Question: Here is my login activity class where i want to do login after login it show the map but when i run the app it show unfortunately stopped login
loginActivity.java
'''
package com.ivb.login;
import android.app.Activity;
import android.content.Intent;
import android.os.Bundle;
import android.view.View;
import android.view.View.OnClickListener;
import android.view.Window;
import android.widget.Button;
import android.widget.EditText;
import android.widget.TextView;
import android.widget.Toast;
public class LoginActivity extends Activity{
EditText edtemail,edtPassword;
Button btnLogin;
String strUsername,strPassword;
@Override
public void onCreate(Bundle savedInstanceState) {
super.onCreate(savedInstanceState);
requestWindowFeature(Window.FEATURE_NO_TITLE);
setContentView(R.layout.login);
edtemail = (EditText)this.findViewById(R.id.edt_email);
edtPassword = (EditText)this.findViewById(R.id.edt_passwrd);
btnLogin = (Button)this.findViewById(R.id.btnLogin);
btnLogin.setOnClickListener(new OnClickListener() {
@Override
public void onClick(View v) {
// TODO Auto-generated method stub
strUsername = edtemail.getText().toString().trim();
strPassword = edtPassword.getText().toString().trim();
if(strUsername.equals("needin@gmail.com") && strPassword.equals("needin123"))
startActivity(new Intent(LoginActivity.this,LoginSuccess.class).putExtra("usr",(CharSequence)strUsername));
else
Toast.makeText(LoginActivity.this,"Invalid UserName or Password", Toast.LENGTH_LONG).show();
}
});
TextView registerScreen = (TextView) findViewById(R.id.link_to_register);
// Listening to register new account link
registerScreen.setOnClickListener(new View.OnClickListener() {
public void onClick(View v) {
// Switching to Register screen
Intent i = new Intent(getApplicationContext(), RegisterActivity.class);
startActivity(i);
}
});
}
}
'''
loginsuccess.java
'''
package com.ivb.login;
import javax.security.auth.PrivateCredentialPermission;
import com.google.android.gms.maps.GoogleMap;
import com.google.android.gms.maps.MapFragment;
import android.app.Activity;
import android.content.Intent;
import android.os.Bundle;
import android.view.Window;
import android.widget.TextView;
import android.widget.Toast;
public class LoginSuccess extends Activity {
private GoogleMap googleMap;
@Override
public void onCreate(Bundle savedInstanceState) {
super.onCreate(savedInstanceState);
requestWindowFeature(Window.FEATURE_NO_TITLE);
setContentView(R.layout.second);
try {
// Loading map
initilizeMap();
} catch (Exception e) {
e.printStackTrace();
}
Intent in = getIntent();
if (in.getCharSequenceExtra("usr") != null) {
final TextView setmsg = (TextView)findViewById(R.id.showmsg);
setmsg.setText("Welcome
"+in.getCharSequenceExtra("usr"));
}
}
private void initilizeMap() {
if (googleMap == null) {
googleMap =((MapFragment) getFragmentManager().findFragmentById(R.id.map)).getMap();
// check if map is created successfully or not
if (googleMap == null) {
Toast.makeText(getApplicationContext(),
"Sorry! unable to create maps", Toast.LENGTH_SHORT)
.show();
}
}
}
@Override
protected void onResume() {
super.onResume();
initilizeMap();
}
}
'''

manifest.xml
'''
<?xml version="1.0" encoding="utf-8"?>
<manifest xmlns:android="http://schemas.android.com/apk/res/android"
package="com.ivb.login"
android:versionCode="1"
android:versionName="1.0" >
<permission
android:name="com.ivb.login.permission.MAPS_RECEIVE"
android:protectionLevel="signature"></permission>
<uses-permission android:name="com.ivb.login.permission.MAPS_RECEIVE"/>
<uses-sdk
android:minSdkVersion="8"
android:targetSdkVersion="18" />
<uses-permission android:name="android.permission.ACCESS_NETWORK_STATE"/>
<uses-permission android:name="android.permission.INTERNET"/>
<uses-permission android:name="com.google.android.providers.gsf.permission.READ_GSERVICES"/>
<uses-permission android:name="android.permission.WRITE_EXTERNAL_STORAGE" />
<uses-permission android:name="android.permission.ACCESS_COARSE_LOCATION"/>
<uses-permission android:name="android.permission.ACCESS_FINE_LOCATION"/>
<uses-feature
android:glEsVersion="0x00020000"
android:required="true"/>
<application
android:allowBackup="true"
android:icon="@drawable/ic_launcher"
android:label="@string/app_name"
android:theme="@style/AppTheme" >
<activity
android:name="com.ivb.login.LoginActivity"
android:label="@string/app_name"
android:screenOrientation="sensor">
<intent-filter>
<action android:name="android.intent.action.MAIN" />
<category android:name="android.intent.category.LAUNCHER" />
</intent-filter>
</activity>
<activity android:name="com.ivb.login.RegisterActivity"
android:label="Register New Account"></activity>
<activity android:name="com.ivb.login.LoginSuccess"></activity>
<meta-data
android:name="com.google.android.maps.v2.API_KEY"
android:value="AIzaSyC-2jAJ7MEkho_gJv7KLeb-tHrU2zHDUQU" />
<uses-library android:name="com.google.android.maps"/>
</application>
</manifest>
'''
second.xml
'''
<RelativeLayout xmlns:android="http://schemas.android.com/apk/res/android"
xmlns:tools="http://schemas.android.com/tools"
android:layout_width="match_parent"
android:layout_height="match_parent"
android:paddingBottom="@dimen/activity_vertical_margin"
android:paddingLeft="@dimen/activity_horizontal_margin"
android:paddingRight="@dimen/activity_horizontal_margin"
android:paddingTop="@dimen/activity_vertical_margin"
tools:context=".LoginSuccess" >
<LinearLayout android:id="@+id/header"
android:layout_width="fill_parent"
android:layout_height="wrap_content"
android:background="@layout/header_gradient"
android:paddingTop="5dip"
android:paddingBottom="5dip" >
<ImageView android:src="@drawable/logo"
android:layout_width="wrap_content"
android:layout_height="wrap_content"
android:layout_marginLeft="10dip"/>
</LinearLayout>
<TextView
android:id="@+id/showmsg"
android:layout_width="wrap_content"
android:layout_height="wrap_content"
android:layout_gravity="center"
android:gravity="center"
android:text="Welcome"
android:textSize="20dip" >
<fragment
android:id="@+id/map"
android:name="com.google.android.gms.maps.MapFragment"
android:layout_width="match_parent"
android:layout_height="match_parent" />
</TextView>
</RelativeLayout>
'''
login.xml
'''
<?xml version="1.0" encoding="utf-8"?>
<ScrollView xmlns:android="http://schemas.android.com/apk/res/android"
android:layout_width="match_parent"
android:layout_height="match_parent"
android:fillViewport="true"
android:orientation="vertical" >
<RelativeLayout
android:layout_width="fill_parent"
android:layout_height="wrap_content"
android:background="#ffffff" >
<LinearLayout
android:id="@+id/header"
android:layout_width="fill_parent"
android:layout_height="wrap_content"
android:background="@layout/header_gradient" >
</LinearLayout>
<LinearLayout
android:layout_width="match_parent"
android:layout_height="wrap_content"
android:layout_below="@id/header"
android:orientation="vertical"
android:padding="10dip" >
<ImageView
android:layout_width="match_parent"
android:layout_height="wrap_content"
android:layout_marginLeft="10dip"
android:src="@drawable/logo1" />
<TextView
android:layout_width="fill_parent"
android:layout_height="wrap_content"
android:text="Email"
android:textColor="#372c24" />
<EditText
android:id="@+id/edt_email"
android:layout_width="209dp"
android:layout_height="wrap_content"
android:layout_gravity="center"
android:layout_marginBottom="20dip"
android:layout_marginTop="5dip"
android:ems="10"
android:hint="Enter Email Address"
android:inputType="textEmailAddress"
android:singleLine="true"
android:typeface="normal" >
<requestFocus />
</EditText>
<TextView
android:layout_width="fill_parent"
android:layout_height="wrap_content"
android:text="Password"
android:textColor="#372c24" />
<EditText
android:id="@+id/edt_passwrd"
android:layout_width="wrap_content"
android:layout_height="wrap_content"
android:layout_gravity="center"
android:layout_marginTop="5dip"
android:ems="10"
android:hint="Enter password"
android:inputType="textPassword"
android:password="true"
android:singleLine="true"
android:typeface="normal" />
<Button
android:id="@+id/btnLogin"
android:layout_width="133dp"
android:layout_height="32dp"
android:layout_gravity="center"
android:layout_marginTop="10dip"
android:background="#acd28a"
android:clickable="true"
android:gravity="center"
android:paddingLeft="15dip"
android:text="Login" />
<TextView
android:id="@+id/link_to_register"
android:layout_width="fill_parent"
android:layout_height="wrap_content"
android:layout_marginBottom="40dip"
android:layout_marginTop="40dip"
android:gravity="center"
android:text="Need an account?sign up"
android:textColor="#0b84aa"
android:textSize="20dip" />
</LinearLayout>
</RelativeLayout>
</ScrollView>
'''
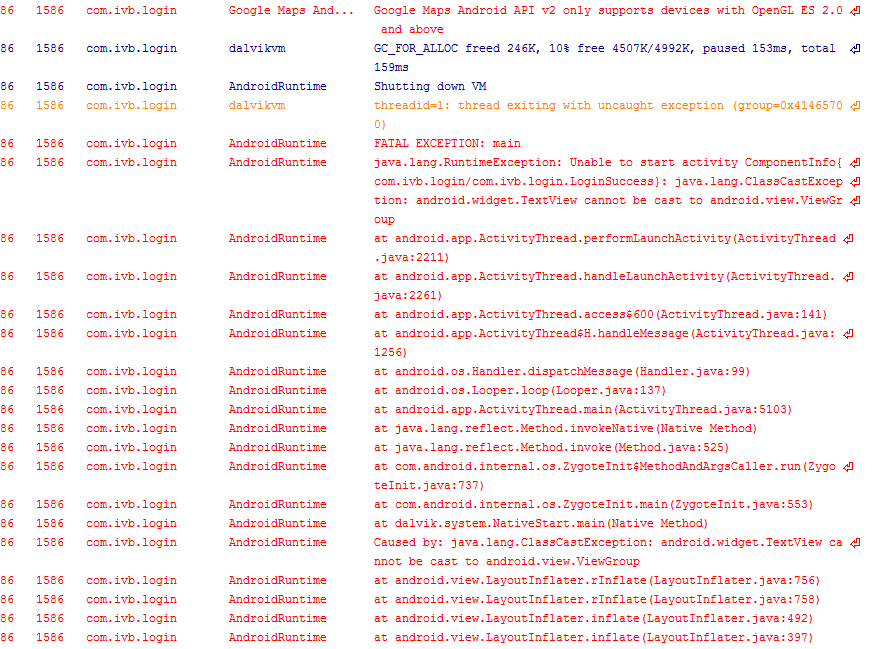
Answer: Change from
'''
<TextView
android:id="@+id/showmsg"
android:layout_width="wrap_content"
android:layout_height="wrap_content"
android:layout_gravity="center"
android:gravity="center"
android:text="Welcome"
android:textSize="20dip" >
<fragment
android:id="@+id/map"
android:name="com.google.android.gms.maps.MapFragment"
android:layout_width="match_parent"
android:layout_height="match_parent" />
</TextView>
'''
to
'''
<TextView
android:id="@+id/showmsg"
android:layout_width="wrap_content"
android:layout_height="wrap_content"
android:layout_gravity="center"
android:gravity="center"
android:text="Welcome"
android:textSize="20dip" >
</TextView>
<fragment
android:id="@+id/map"
android:name="com.google.android.gms.maps.MapFragment"
android:layout_width="match_parent"
android:layout_height="match_parent" />
'''
this is because your < /TextView> was closed after fragment class so you got this error.
Also change here
'''
startActivity(new Intent(LoginActivity.this,LoginSuccess.class).putExtra("usr",strUsername));
'''
and also in your Activity
'''
Intent in = getIntent();
if (in.getStringExtra("usr") != null) {
final TextView setmsg = (TextView)findViewById(R.id.showmsg);
setmsg.setText("Welcome
"+in.getStringExtra("usr"));
}
'''
That means you have to declare this part in your manifest file...
'''
<uses-feature android:glEsVersion="0x00020000" android:required="true/>
'''
and must use latest updated Google Play Service.